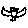
Label: bird